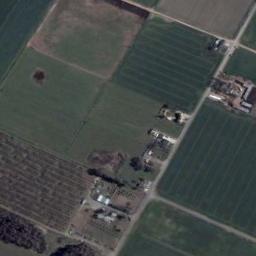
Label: rectangular_farmland